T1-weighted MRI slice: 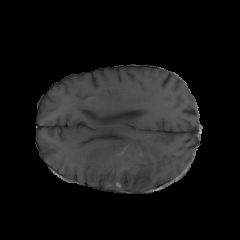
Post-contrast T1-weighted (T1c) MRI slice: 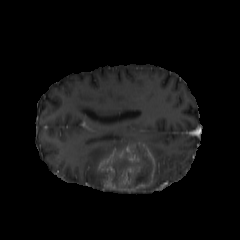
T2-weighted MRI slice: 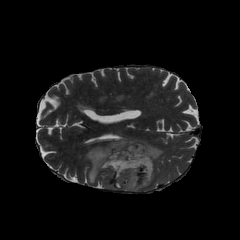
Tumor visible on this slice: yes